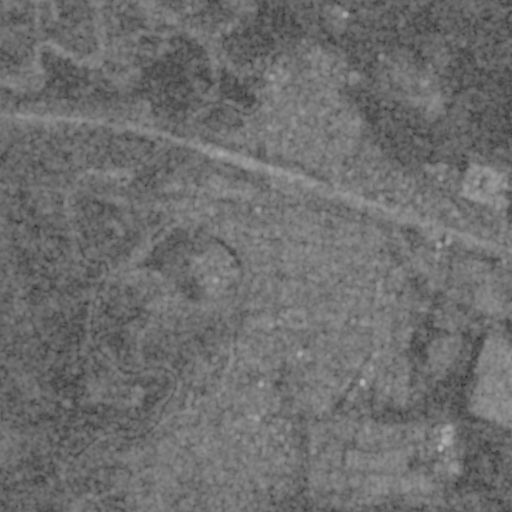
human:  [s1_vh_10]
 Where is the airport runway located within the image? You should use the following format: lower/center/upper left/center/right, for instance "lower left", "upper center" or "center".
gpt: The airport runway is located in the upper right of the image.
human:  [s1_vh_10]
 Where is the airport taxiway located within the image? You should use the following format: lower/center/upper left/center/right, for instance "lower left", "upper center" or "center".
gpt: The airport taxiway is located in the upper right of the image.
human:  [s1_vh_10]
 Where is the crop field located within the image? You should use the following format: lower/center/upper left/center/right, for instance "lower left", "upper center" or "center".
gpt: The crop field is located in the right of the image.
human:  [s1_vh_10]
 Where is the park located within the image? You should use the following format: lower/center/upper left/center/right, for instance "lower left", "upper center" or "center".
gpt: The park is located in the lower right of the image.
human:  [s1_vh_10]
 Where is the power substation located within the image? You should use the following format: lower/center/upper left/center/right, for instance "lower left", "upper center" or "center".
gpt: The power substation is located in the lower center of the image.
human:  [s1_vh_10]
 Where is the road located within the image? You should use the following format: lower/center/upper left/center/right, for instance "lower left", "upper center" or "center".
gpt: There is no road in the image.

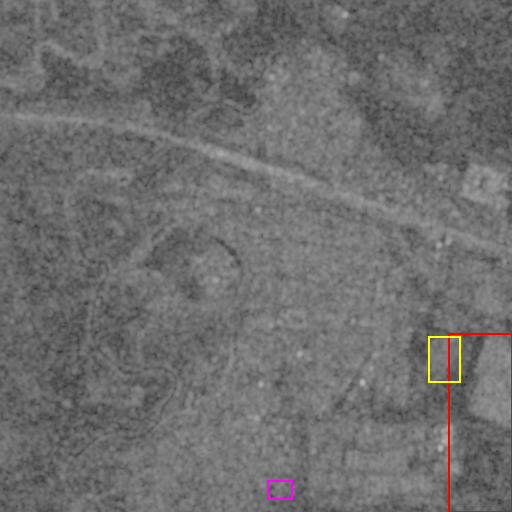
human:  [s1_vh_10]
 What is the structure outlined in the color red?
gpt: The structure outlined in red is a crop field.
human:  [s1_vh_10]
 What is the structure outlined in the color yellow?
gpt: The structure outlined in yellow is a park.
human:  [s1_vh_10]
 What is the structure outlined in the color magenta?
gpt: The structure outlined in magenta is a power substation.
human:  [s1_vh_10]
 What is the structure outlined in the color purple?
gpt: There is no purple outline.